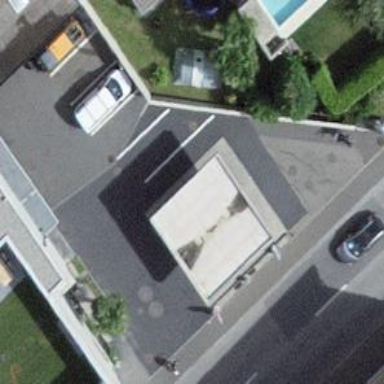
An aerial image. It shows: Fuel station.